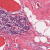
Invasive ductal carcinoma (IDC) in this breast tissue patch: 0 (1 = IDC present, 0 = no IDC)